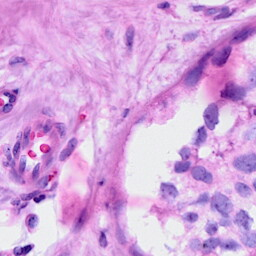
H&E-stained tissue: Breast